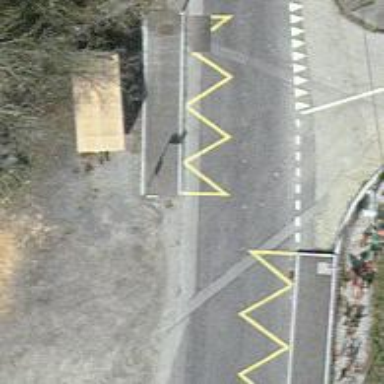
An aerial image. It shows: Bus stop with platform for public transport.